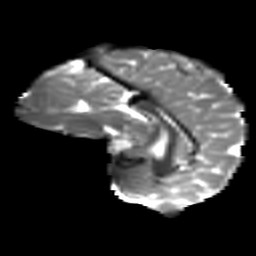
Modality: T2w
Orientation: sagittal
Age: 12
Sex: male
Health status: ill
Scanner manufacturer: ge
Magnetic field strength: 3 T
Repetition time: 7.5 s
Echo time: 0.079 s